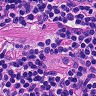
Metastatic tissue present: no